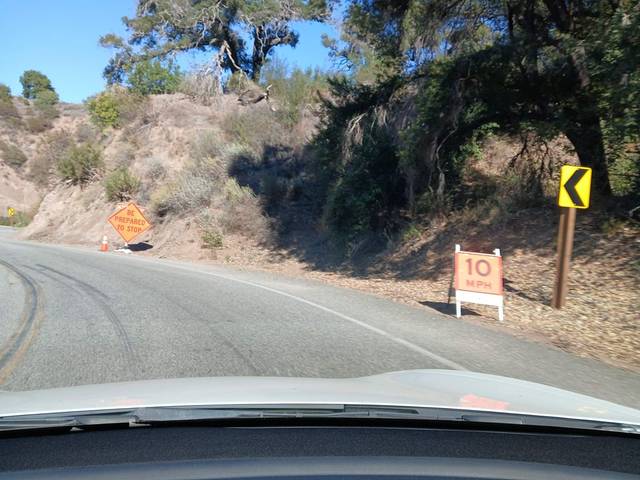
Region: United States
Coordinates: 34.441, -119.198